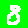
Digit: 8